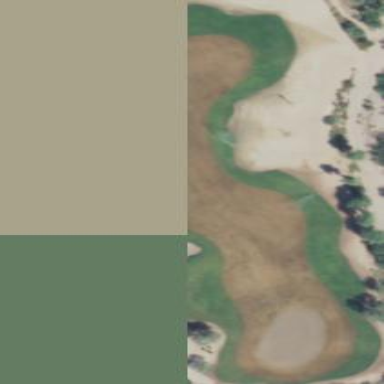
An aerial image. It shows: Golf rough area.